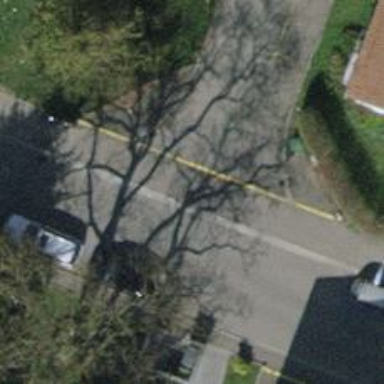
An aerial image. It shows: Unmarked crossing with traffic calming table.